Interaction volume radius: 5 \u00c5
Interaction volume height: 25 \u00c5
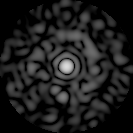
Disorder parameter: 0.8602